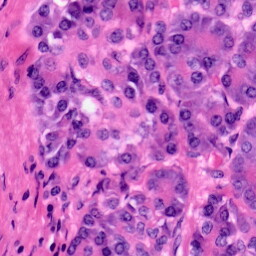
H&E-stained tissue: Pancreatic